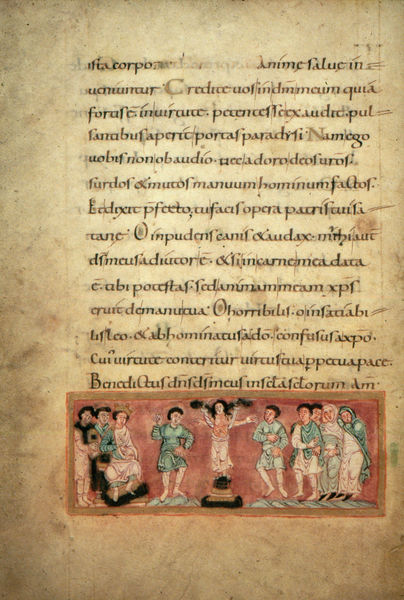
Titel: Passio Margaretae (Fulda)
Institution: Hannover, Niedersäschische Landesbibliothek
Schlagwörter: grün, menschen, schwarz, rot, rahmen, sockel, bild, engel, könig, thron, buch, seite, illustration, nd, jesus, mittelalter, himmelfahrt, latein, codex, heiligsprechung, menschden, credo, hbuch, unziale